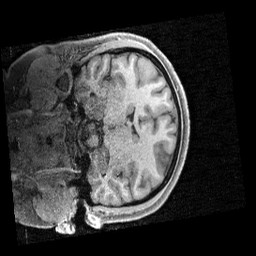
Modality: T1w
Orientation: coronal
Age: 19
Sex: female
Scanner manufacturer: siemens
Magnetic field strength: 3 T
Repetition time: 2.4 s
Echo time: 0.00231 s